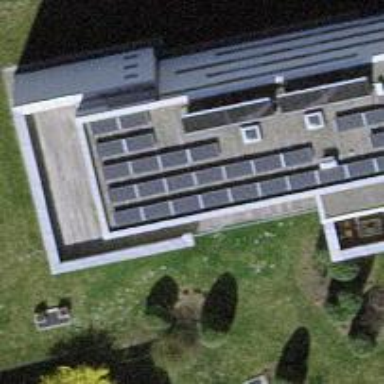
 consisting of solar photovoltaic panels."